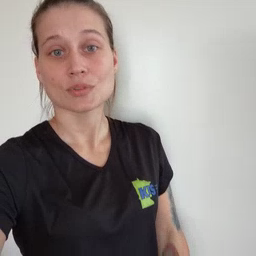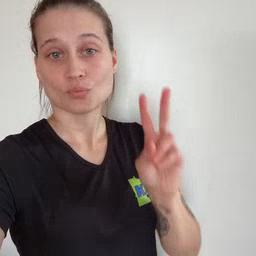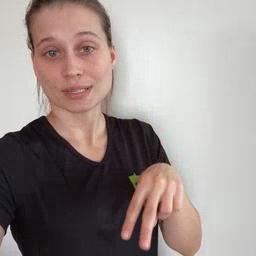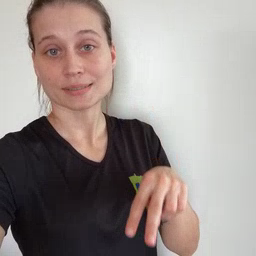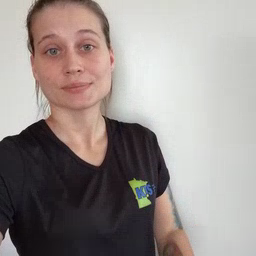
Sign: read